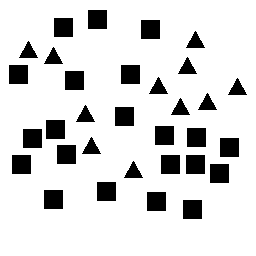
Squares: 21
Triangles: 11
Stars: 0
Total shapes: 32